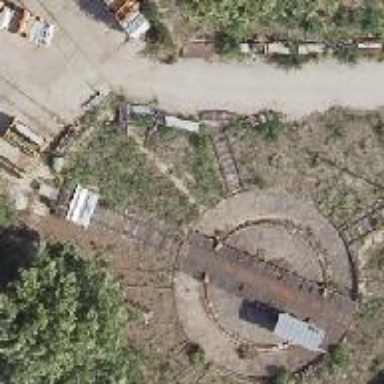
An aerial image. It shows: Abandoned railway.